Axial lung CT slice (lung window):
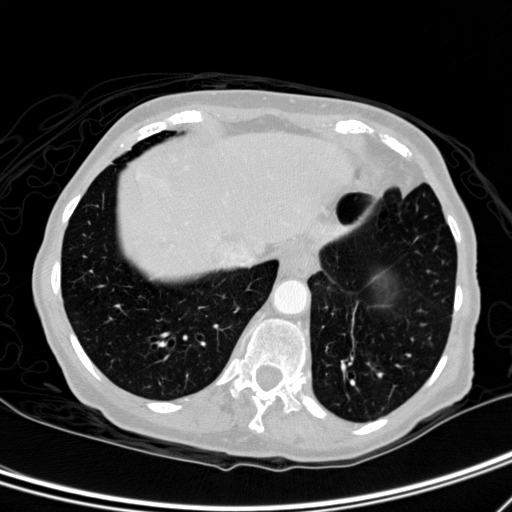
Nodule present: no